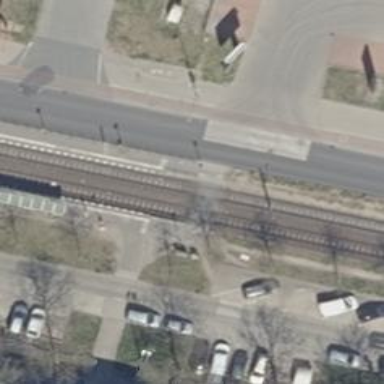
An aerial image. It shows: Uncontrolled tram crossing.